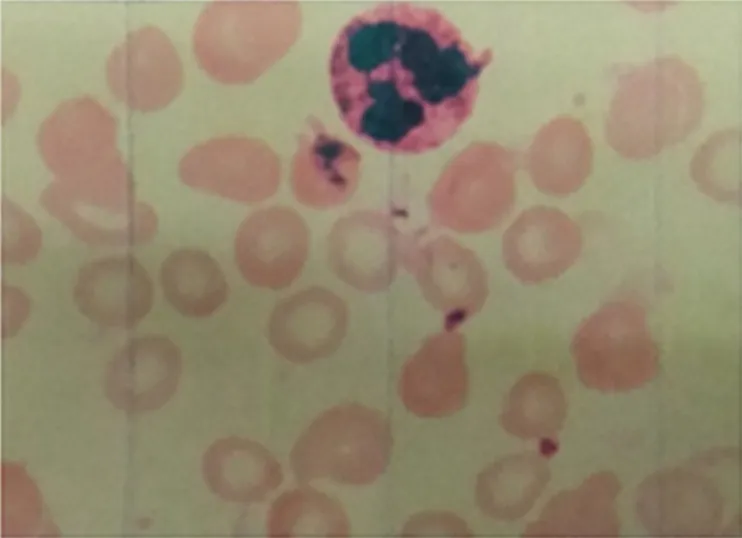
Peripheral blood smear showing small red blood cells with an enlarged central pale area.
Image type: pathology (giemsa)